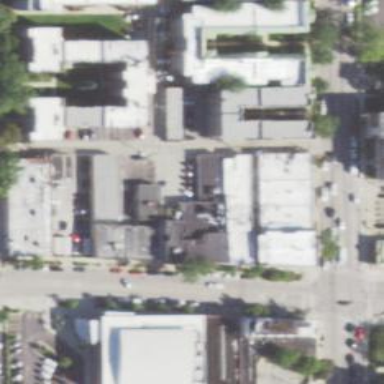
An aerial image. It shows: Commercial building.